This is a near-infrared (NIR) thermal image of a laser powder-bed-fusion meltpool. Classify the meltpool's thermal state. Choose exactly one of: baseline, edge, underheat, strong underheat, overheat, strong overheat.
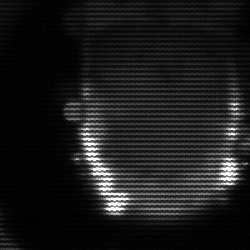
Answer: baseline